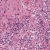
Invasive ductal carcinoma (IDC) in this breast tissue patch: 1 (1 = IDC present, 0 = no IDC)